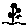
Label: tree